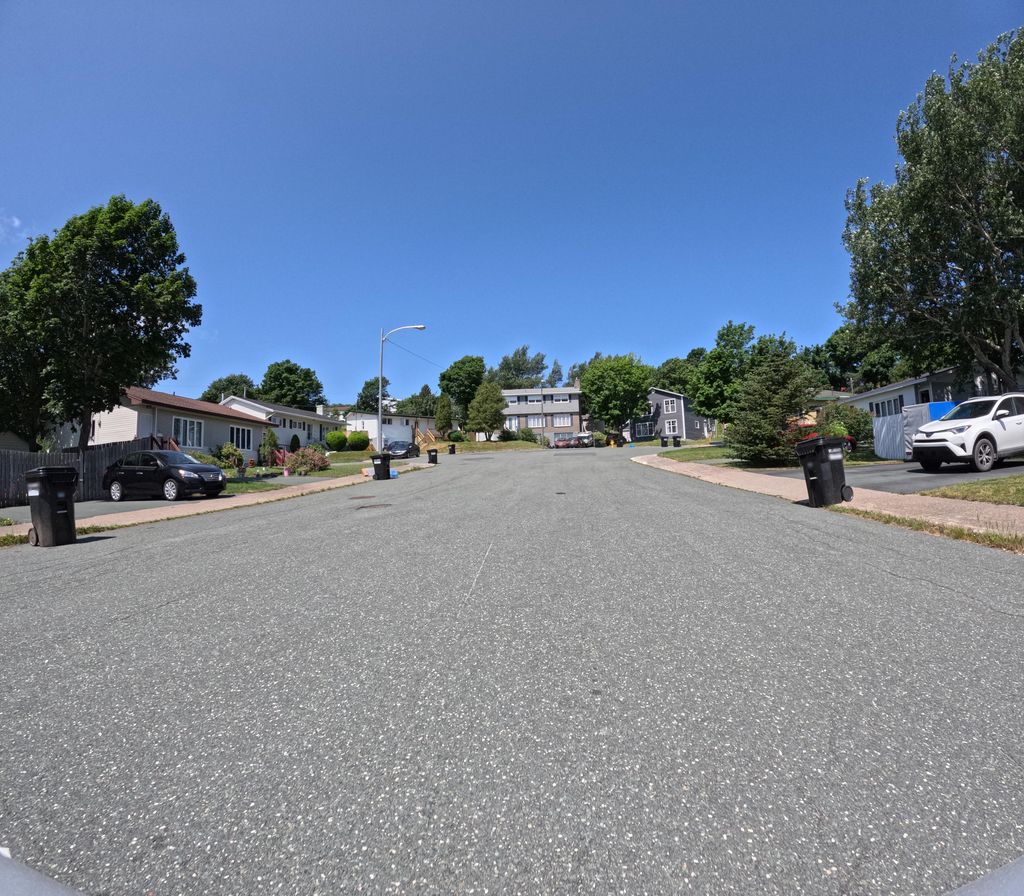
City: st_johns